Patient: sex M, age 75
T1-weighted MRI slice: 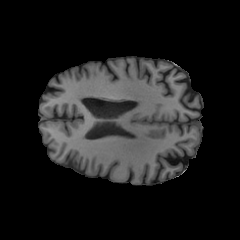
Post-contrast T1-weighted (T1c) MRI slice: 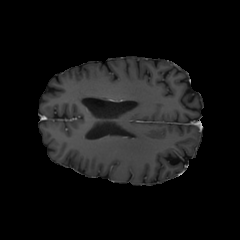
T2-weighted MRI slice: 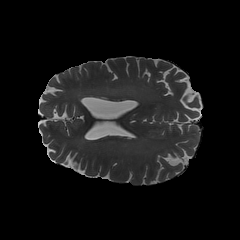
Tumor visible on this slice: no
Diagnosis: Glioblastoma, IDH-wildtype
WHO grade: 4